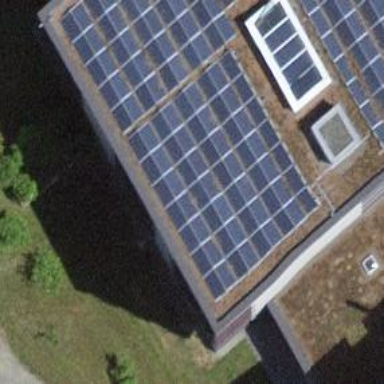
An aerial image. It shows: Solar photovoltaic panel generator.